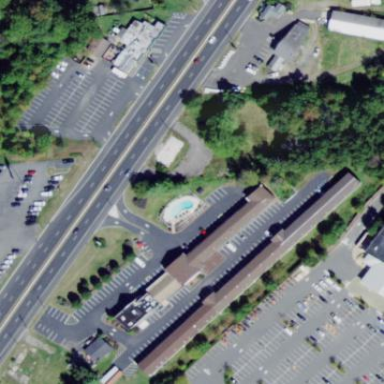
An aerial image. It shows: Hotel building.